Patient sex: F
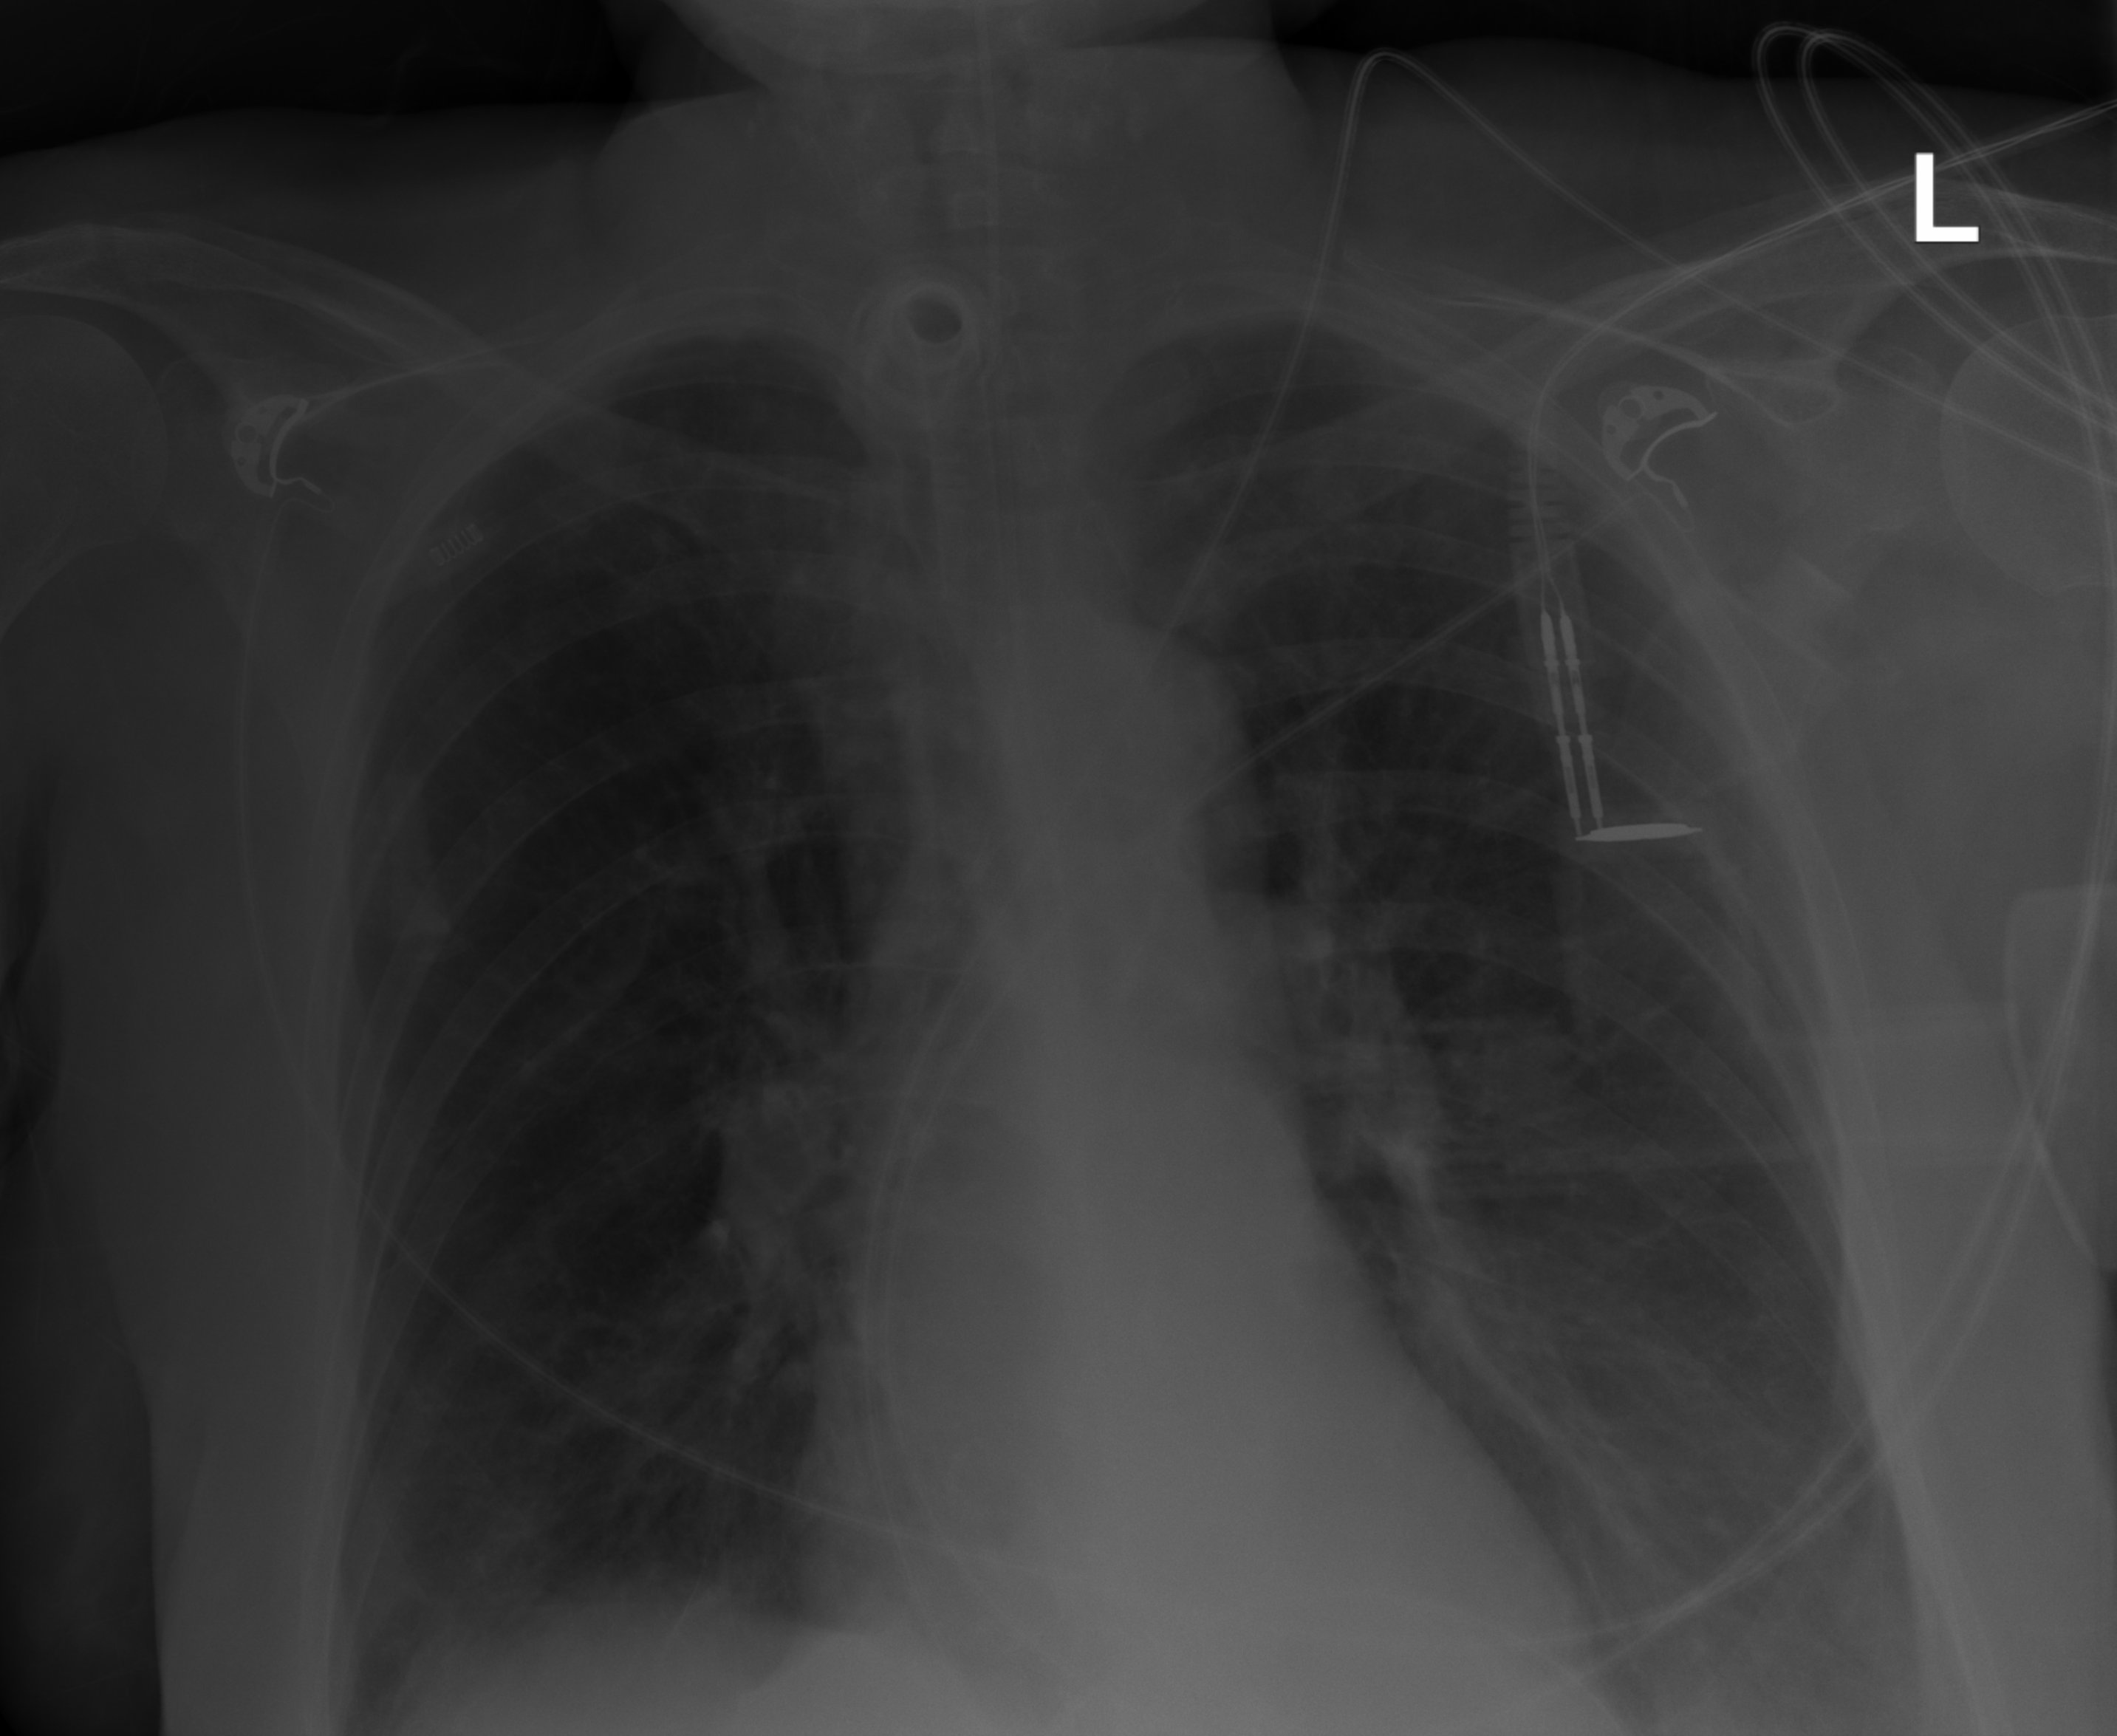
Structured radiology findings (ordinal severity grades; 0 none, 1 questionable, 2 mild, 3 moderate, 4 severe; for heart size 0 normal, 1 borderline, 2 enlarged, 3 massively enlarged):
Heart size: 0
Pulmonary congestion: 0
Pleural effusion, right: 1
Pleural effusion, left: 2
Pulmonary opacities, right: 0
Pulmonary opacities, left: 0
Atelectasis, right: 2
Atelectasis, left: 2